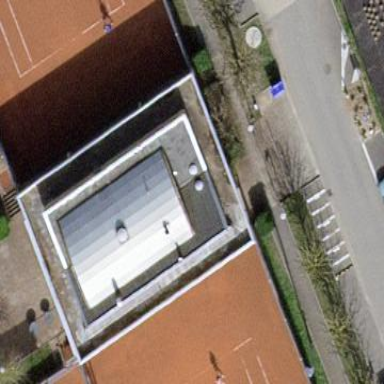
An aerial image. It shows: Sports centre building.